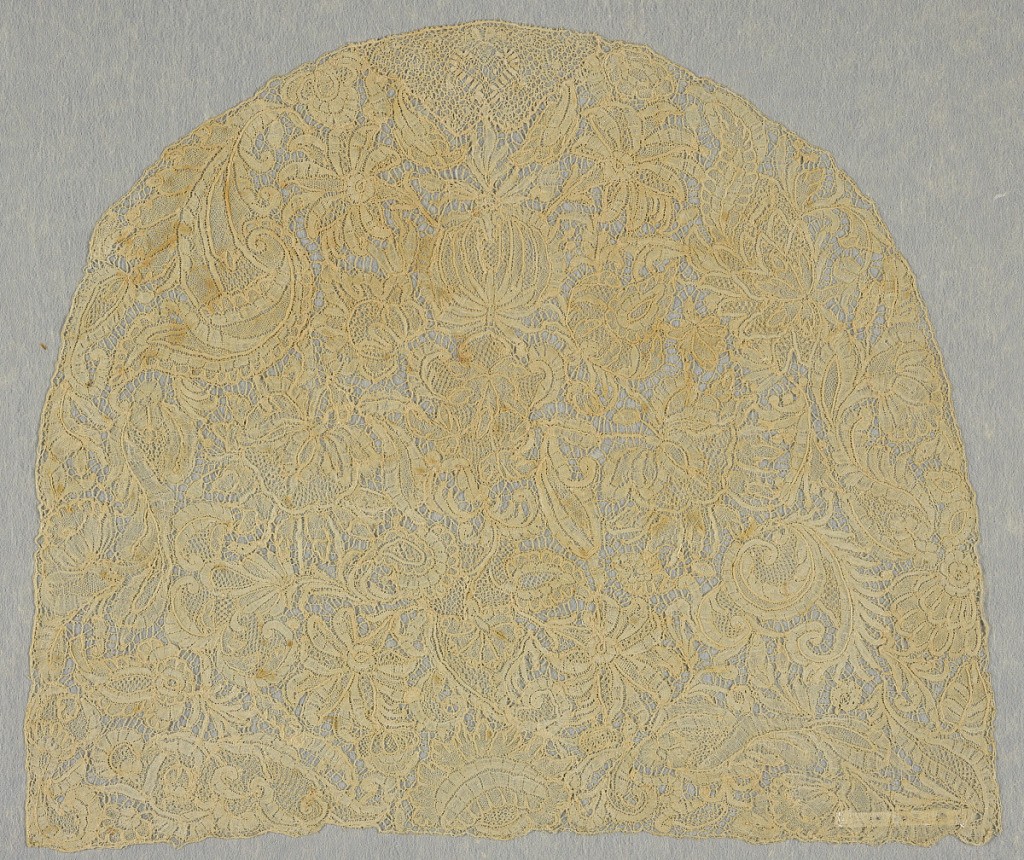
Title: Cap crown
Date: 18th century
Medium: linen Technique: bobbin lace, Brussels style
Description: Cap crown with over-all pattern of leaves and flowers.